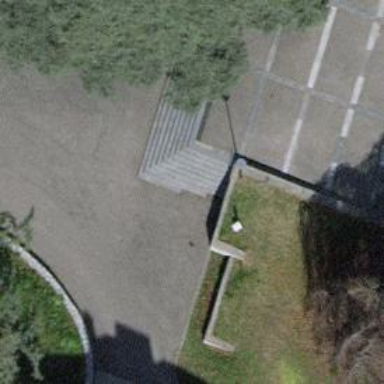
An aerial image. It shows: Set of concrete steps.